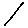
Label: line